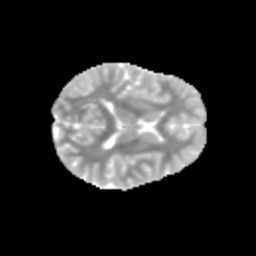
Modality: MD
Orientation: axial
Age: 12
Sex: female
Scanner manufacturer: siemens
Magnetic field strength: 3 T
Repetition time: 3.8 s
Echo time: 0.07 s